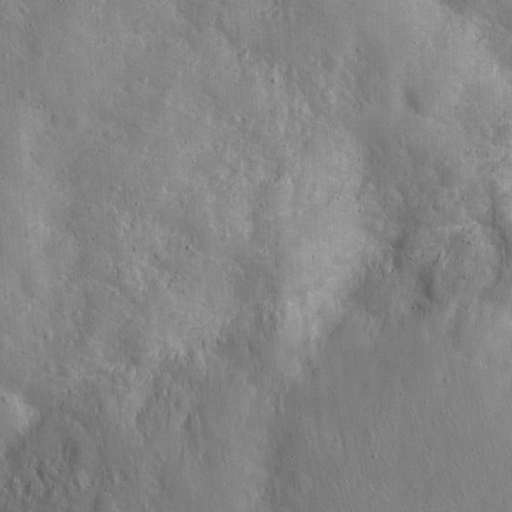
Objects detected: cone